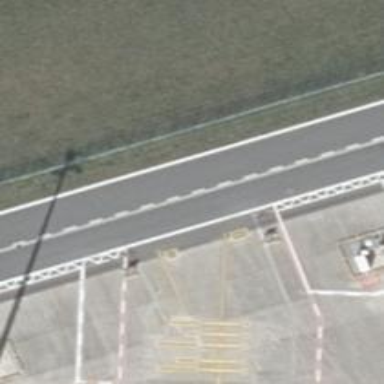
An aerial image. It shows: Parking position at the airport with concrete surface.